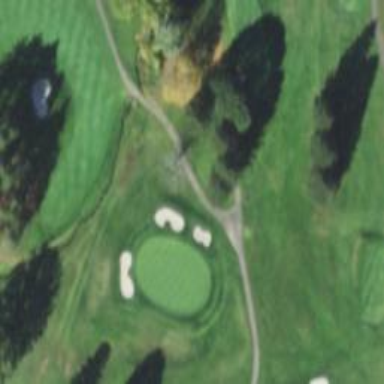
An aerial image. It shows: Path used for both walking and golf.